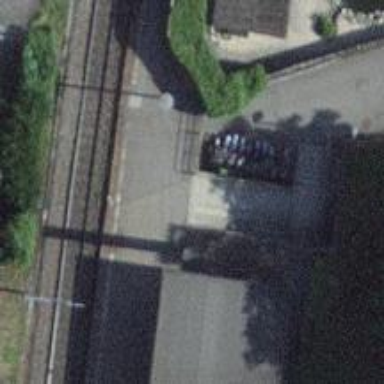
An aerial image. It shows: Railway halt station for public transport.